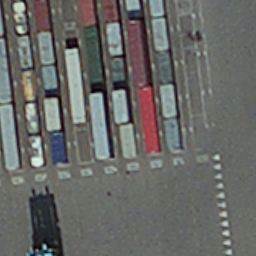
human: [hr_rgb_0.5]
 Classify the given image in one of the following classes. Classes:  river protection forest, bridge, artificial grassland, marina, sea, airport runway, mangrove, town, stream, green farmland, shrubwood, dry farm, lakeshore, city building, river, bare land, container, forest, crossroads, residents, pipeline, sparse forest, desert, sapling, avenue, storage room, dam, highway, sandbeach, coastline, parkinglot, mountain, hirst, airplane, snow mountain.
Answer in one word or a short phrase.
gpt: container